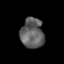
Tissue: prostate
Cell type: Epithelial cells
Senescence score: 0.3311
Nuclear area (px): 677
Mean DAPI intensity: 96.842